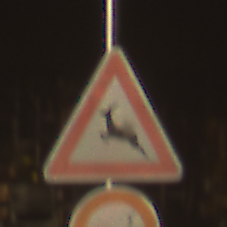
Verkehrszeichen: WildwechselRechts
Zusatzzeichen unten: VerbotUeberholenEinspurigeFahrzeuge
Umgebung: Outdoor, Suburban
Tageszeit: SunriseSunset
Wetter: Clear
Licht: Natural
Jahreszeit: NotSpecified
Kontrast: HighContrast